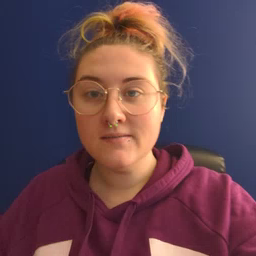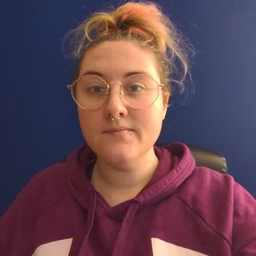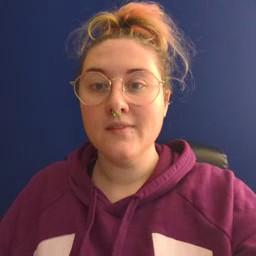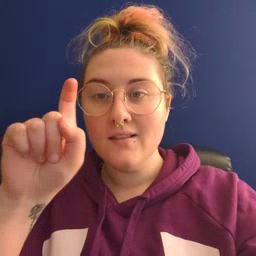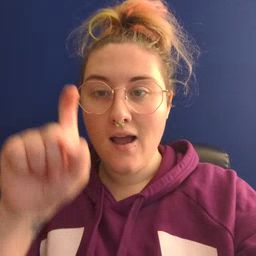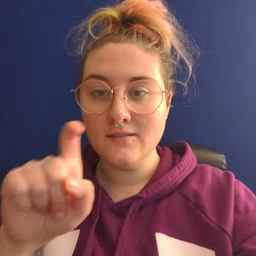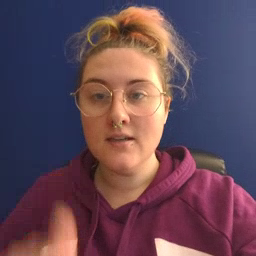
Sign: closet